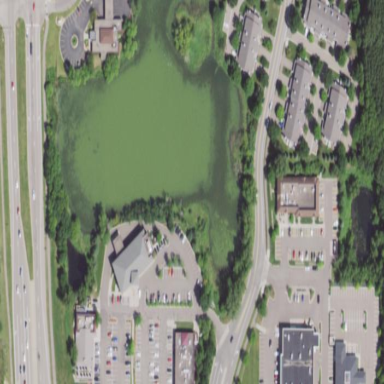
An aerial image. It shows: Serene pond surrounded by nature.